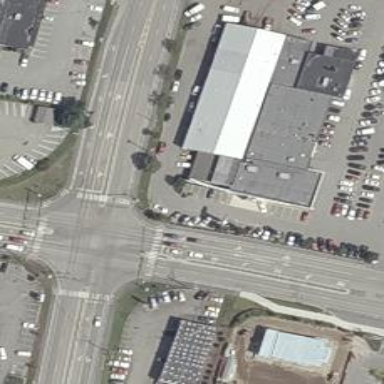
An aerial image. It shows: Retail building with car shop.